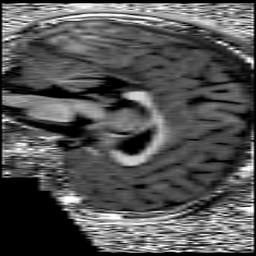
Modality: UNIT1
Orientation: sagittal
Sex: female
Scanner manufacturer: siemens
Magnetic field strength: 3 T
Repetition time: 5 s
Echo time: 0.00368 s